Current action and preconditions to check: trajectory_clear

Your task: For each precondition in the list above, predict whether it will hold at this action.

Consider the current scene as observed from the mobile robot's camera, and analyze the predicted future states of all dynamic agents (e.g., people, animals, vehicles, or any moving entities) within the NEXT SECOND.

IMPORTANT: Only answer "very likely" if you are absolutely certain—based on strong, clear evidence—that a dynamic agent will violate the precondition in the predicted future state. Do NOT answer "very likely" for unlikely, ambiguous, or low-probability risks.

Ask yourself for each precondition: Is there a high probability, with clear and convincing evidence, that the predicted future states of any dynamic agent will interfere with the predicted future state of the currently executing action within the NEXT SECOND, causing that precondition to fail?

Assess the risk level based on these predictions. Use "likely" or "very likely" if motions create a clear risk of interference.

Use "neutral" or "improbable" if agents are nearby but their predicted paths are clearly diverging or non-conflicting.

Failure Risk Categories: "very improbable", "improbable", "neutral", "likely", "very likely"

Answer Format: Output ONLY the probability_of_failure value from these categories: "very improbable", "improbable", "neutral", "likely", "very likely"

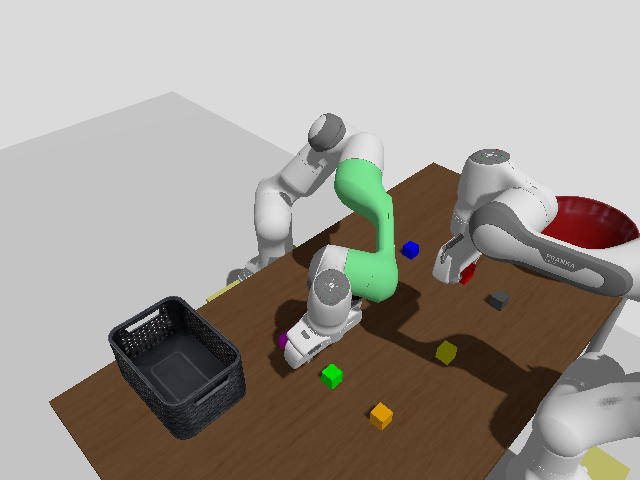

Answer: very improbable